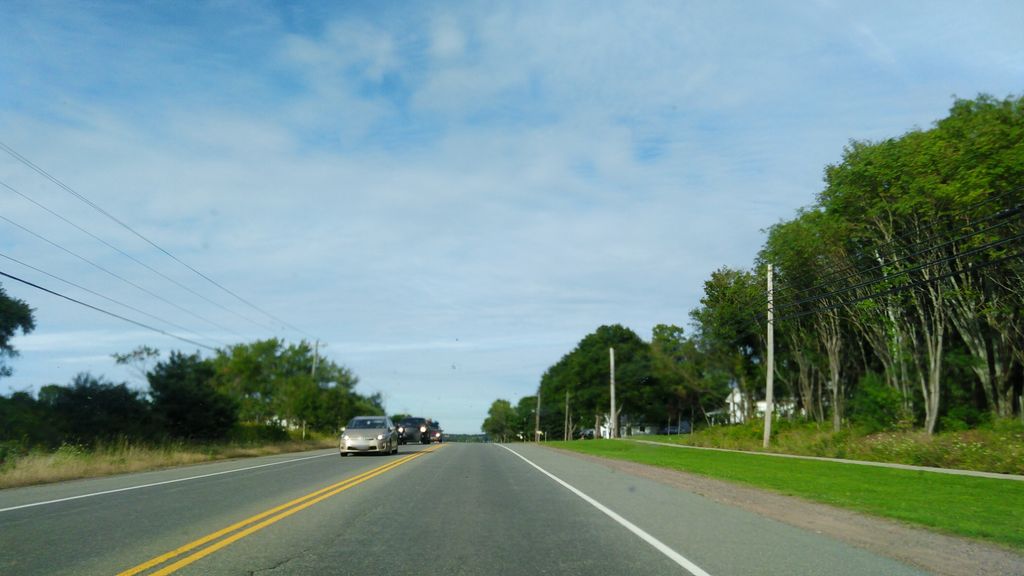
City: charlottetown